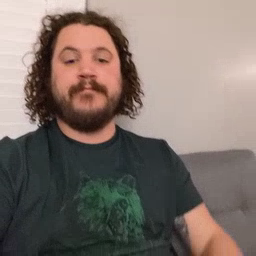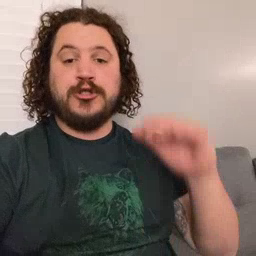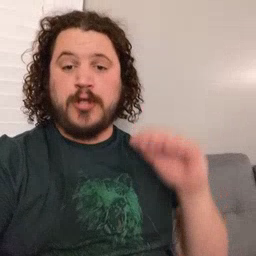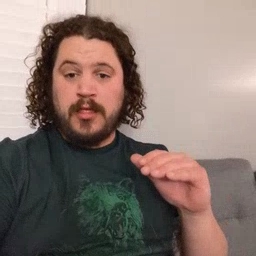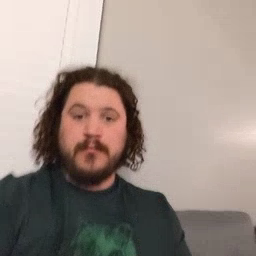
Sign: child